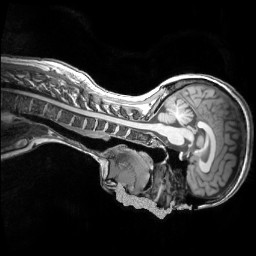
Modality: T1w
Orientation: sagittal
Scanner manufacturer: siemens
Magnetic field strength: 3 T
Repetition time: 2.3 s
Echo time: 0.0033 s